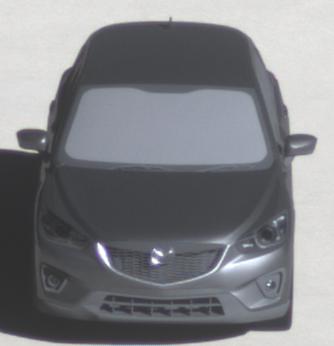
Make: Mazda
Model: CX-5 2.0 SKYACTIV-G 160
Detailed model: CX-5 (GH)
Model produced from: 2012/04
Model produced until: 2015/02
Doors: 5
Color: gray
Road condition: dry road
Daytime: midday
Contrast: high contrast